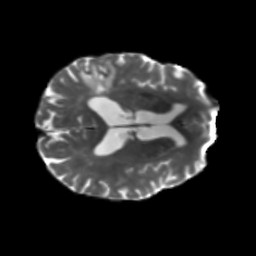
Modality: T2w
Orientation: axial
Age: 64
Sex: male
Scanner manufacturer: siemens
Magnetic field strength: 3 T
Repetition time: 5.47 s
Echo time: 0.0854 s